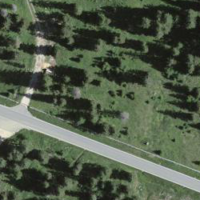
EUNIS habitat code: 24
Species observed at this site:
Campanula thyrsoides